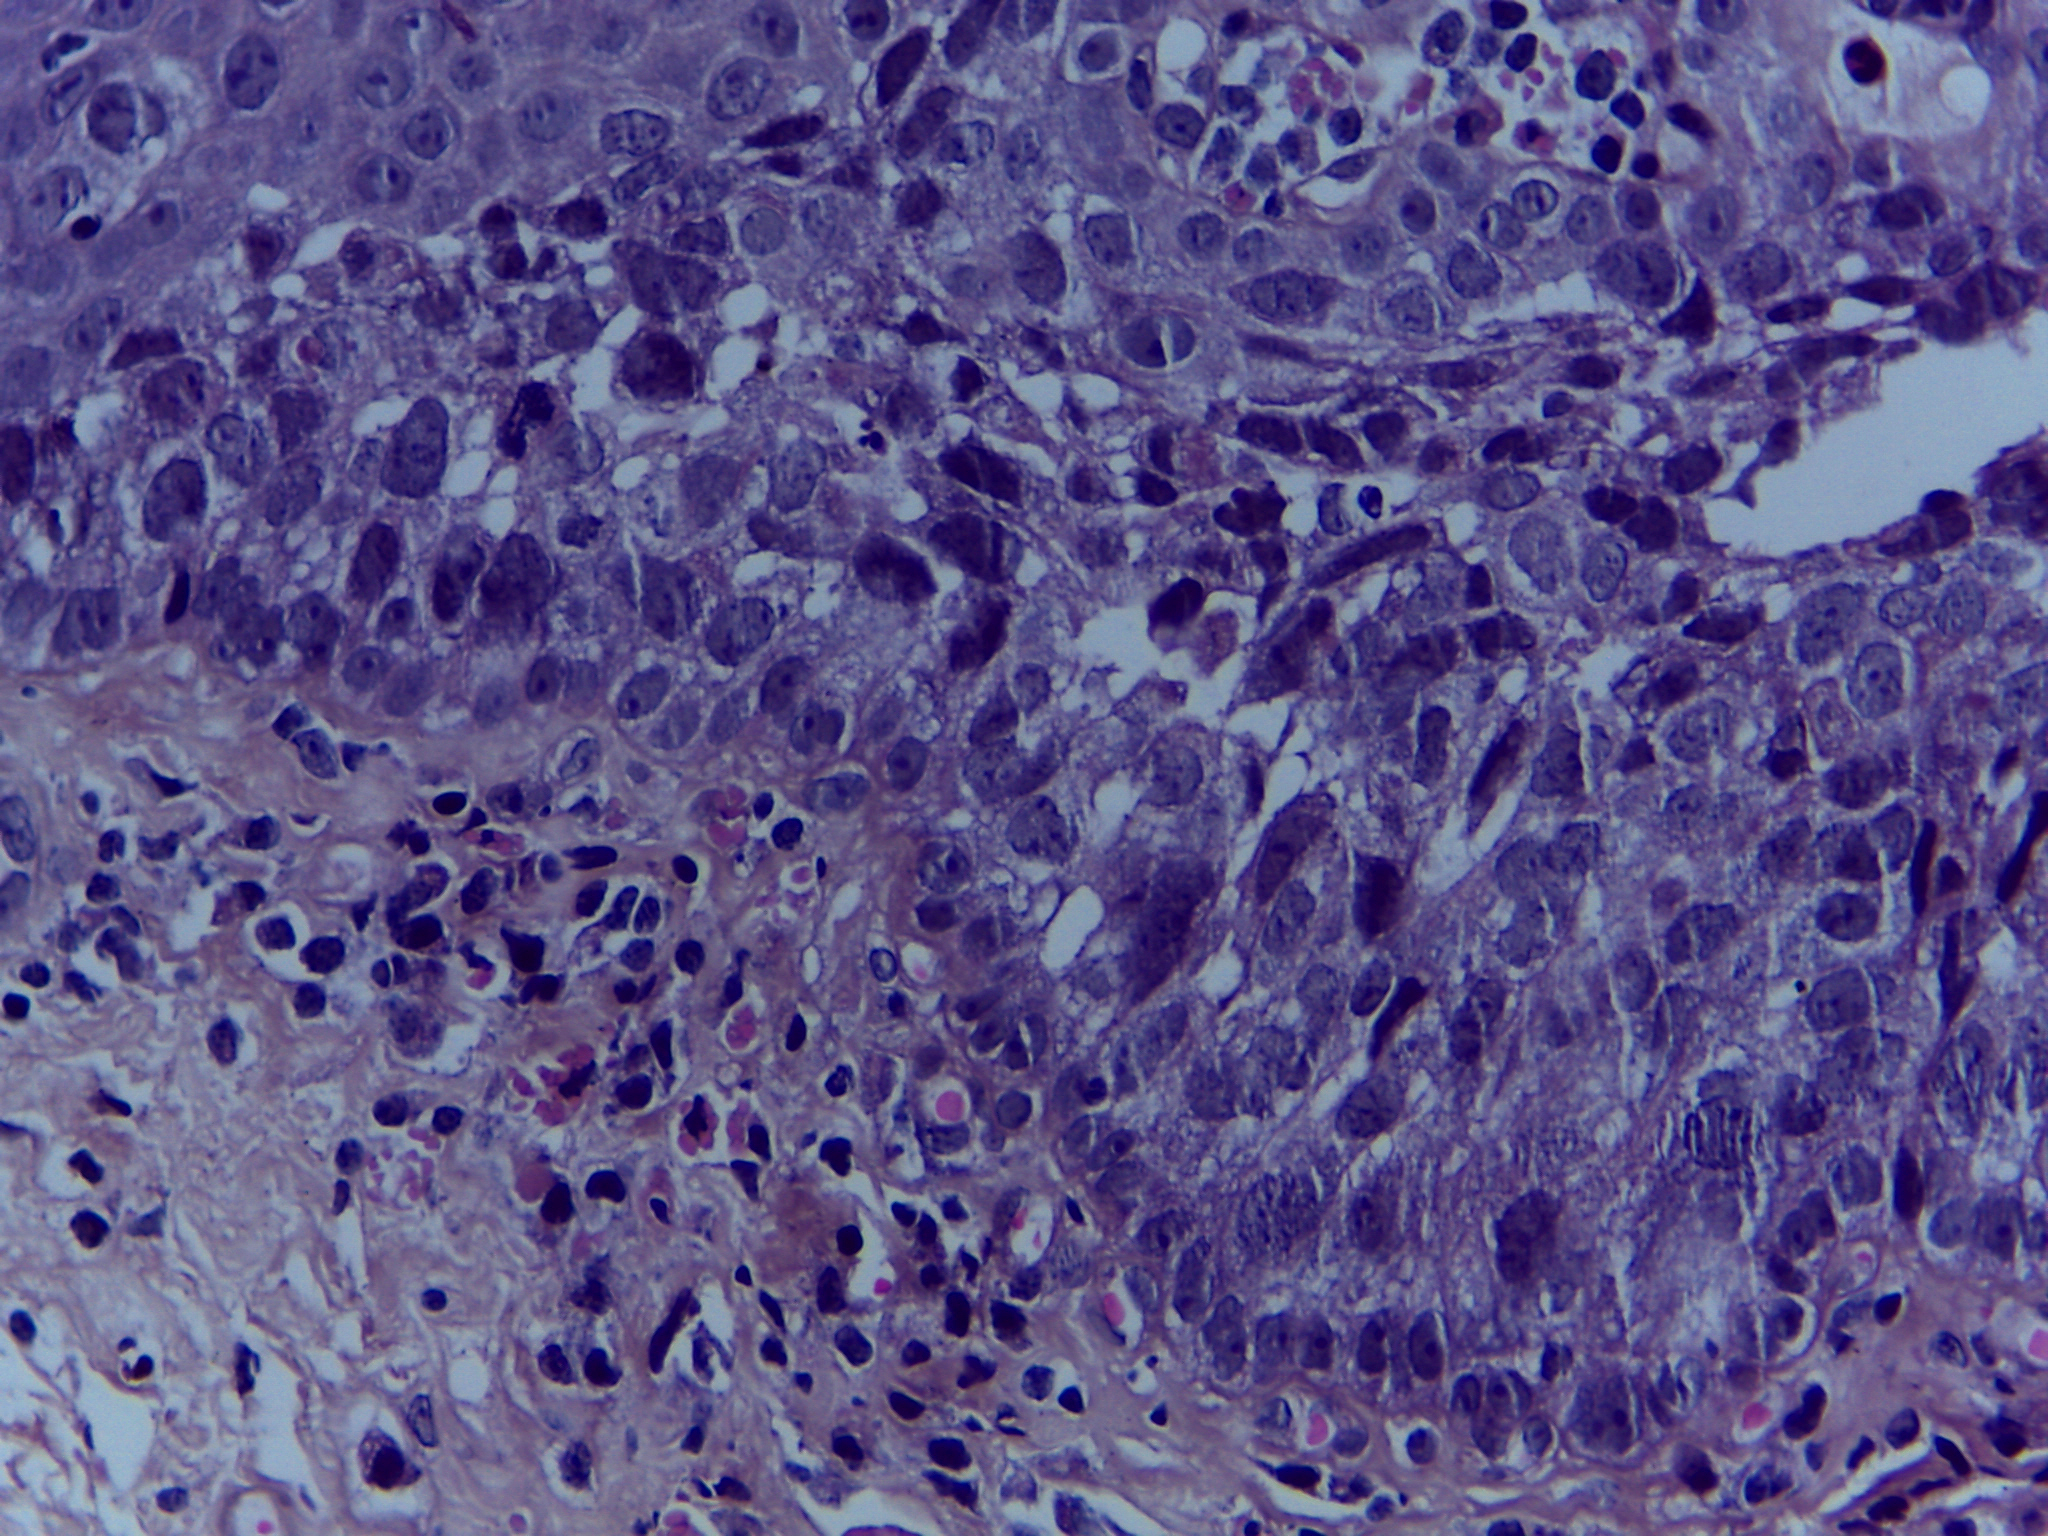
Diagnosis: OSCC